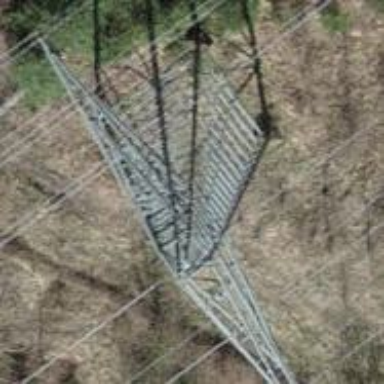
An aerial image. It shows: Power lines with 10 cables. The wires are both single and double.